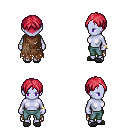
a pixel art fantasy rpg character, female body template, dark elf, purple skin, brown tattered cape, teal pants, ruby red parted hairstyle, bracelets, gray slippers, four views (front, back, left, right), 2x2 character sprite sheet, small pixel art, hard edges, no anti-aliasing